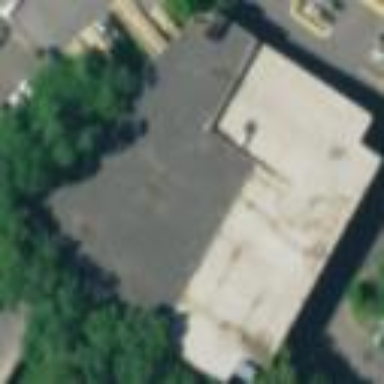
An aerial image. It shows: Flat-roofed building.